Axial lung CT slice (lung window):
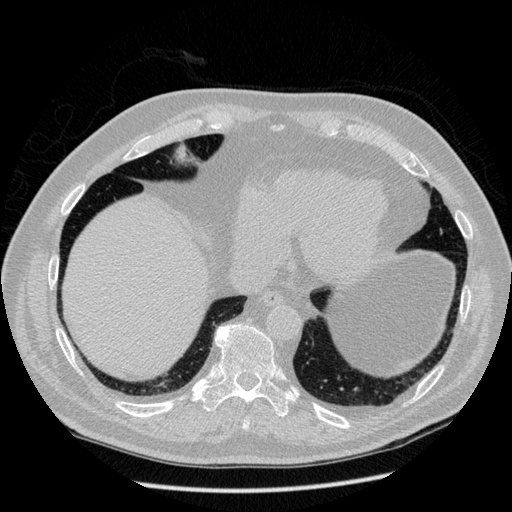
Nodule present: no